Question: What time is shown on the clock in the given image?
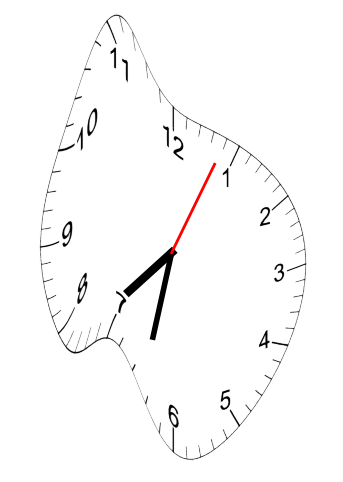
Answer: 07:32:04